Question: Below is an image of GPS Essentials app, which I guess a lot uses.
I am interested in making a menu similar to this. How is such a menu (or what ever it is called) created.
My first thought was to use a ListView having elements containing an image and text-view in vertical orientation. But then I was wondering if there is any better, preferably an easier way to do it.
I would be very greatful if you could share your experience with me. Thank you.

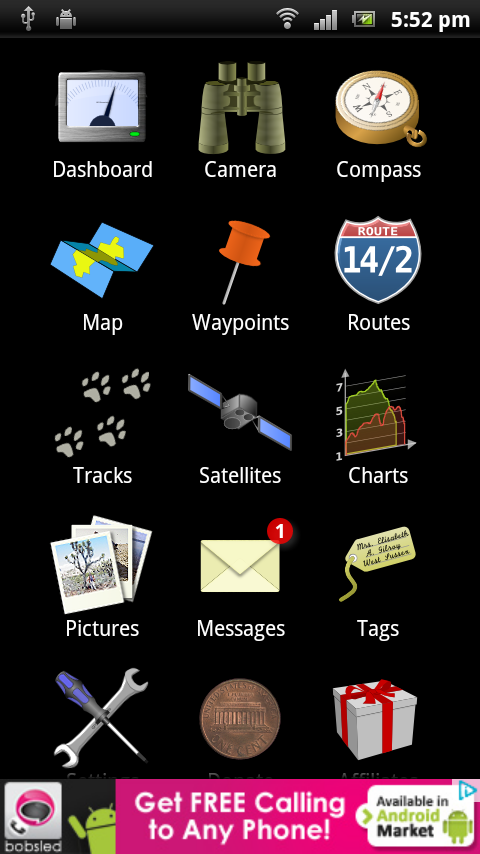
Answer: <URL> is the solution exactly. You have to actually define a for the GridView.
Why custom adapter? Because you have to inflate a custom row (having ImageView and TextView) to every item in your GridView.
Search for the example with word "Android Gridview example", you will get many articles/tutorials.